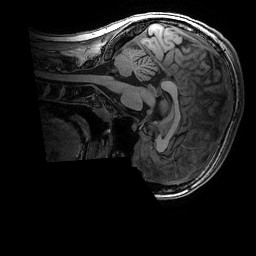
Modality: T1w
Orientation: sagittal
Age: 19
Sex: female
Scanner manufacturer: ge
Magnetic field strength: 3 T
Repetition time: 0.007 s
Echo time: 0.00342 s